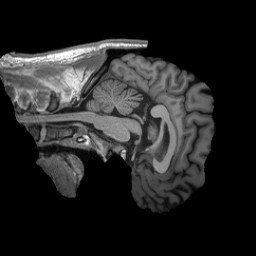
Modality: T1w
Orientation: sagittal
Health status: healthy